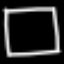
Label: square